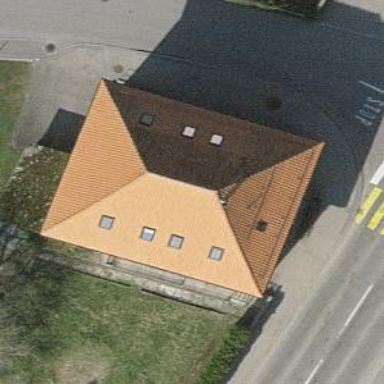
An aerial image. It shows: Restaurant.